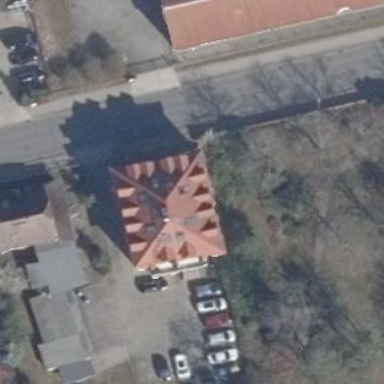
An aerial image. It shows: Residential building with hipped red roof.